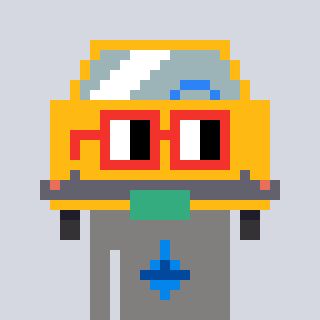
a pixel art character with square red glasses, a taxi-shaped head and a bluegrey-colored body on a cool background